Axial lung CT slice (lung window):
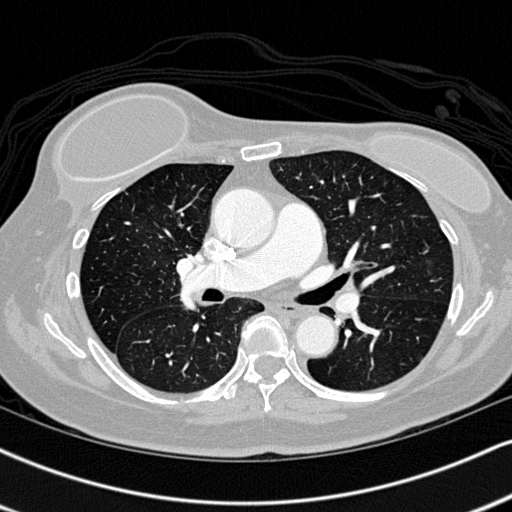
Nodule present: no